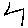
Label: zigzag